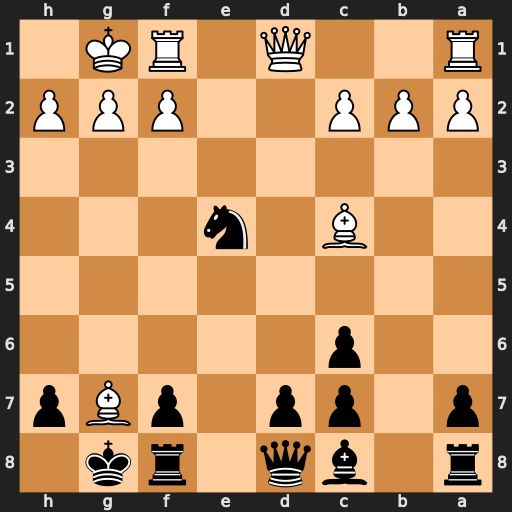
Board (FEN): r1bq1rk1/p1pp1pBp/2p5/8/2B1n3/8/PPP2PPP/R2Q1RK1
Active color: b
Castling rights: -
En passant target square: -
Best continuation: Kxg7 Qg4+ Ng5 f4 d5